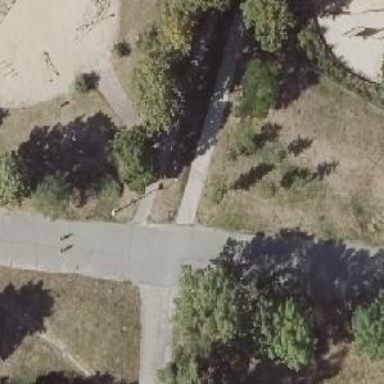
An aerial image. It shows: Footway made of concrete plates.